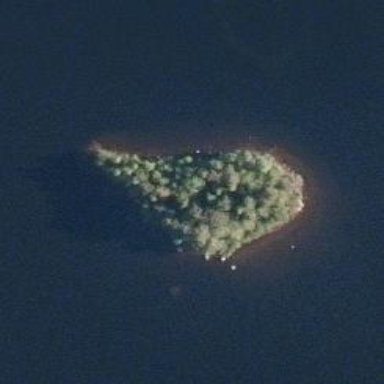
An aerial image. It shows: Island covered with woodland.